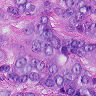
Metastatic tissue present: yes